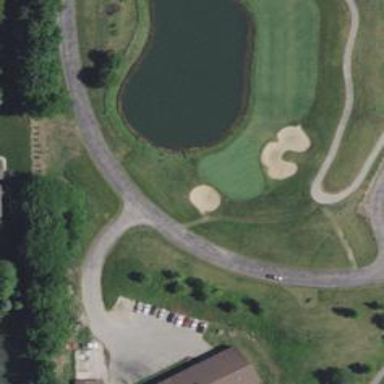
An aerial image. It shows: Golf hole.